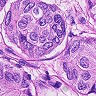
Metastatic tissue present: yes